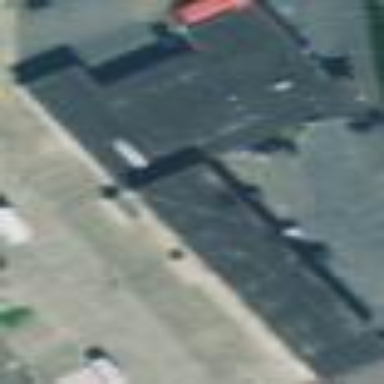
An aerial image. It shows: Motel building.